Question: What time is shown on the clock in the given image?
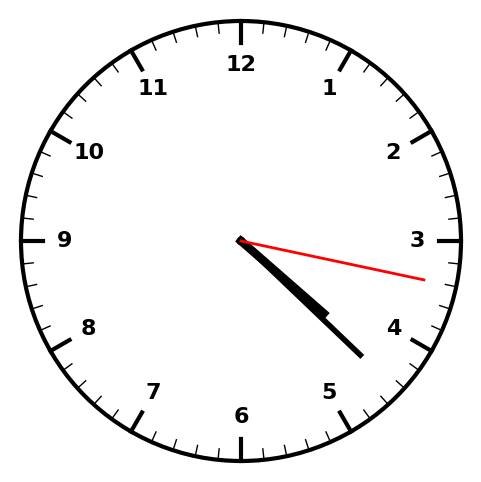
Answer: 04:22:17